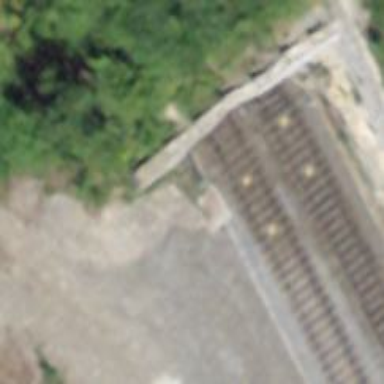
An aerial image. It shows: Railway tunnel with electrified contact lines.